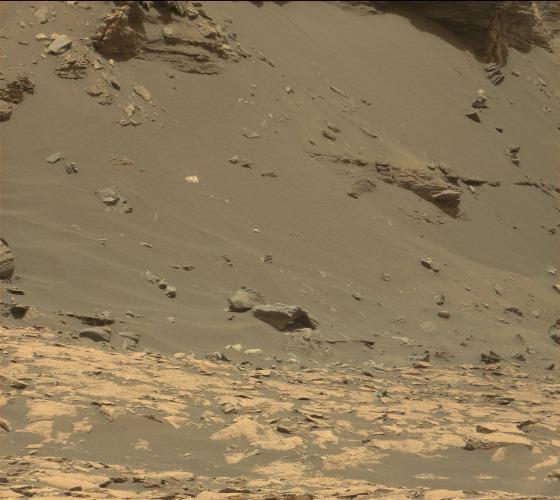
Terrain classes present: Bedrock, Gravel / Sand / Soil, Rock, Shadow